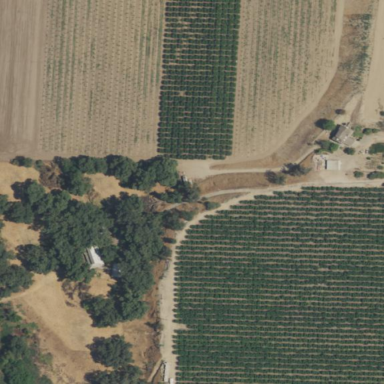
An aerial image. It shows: Beautiful vineyard in the countryside.